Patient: sex M, age 52
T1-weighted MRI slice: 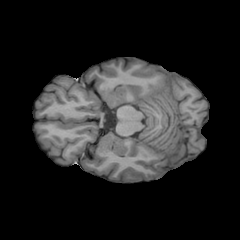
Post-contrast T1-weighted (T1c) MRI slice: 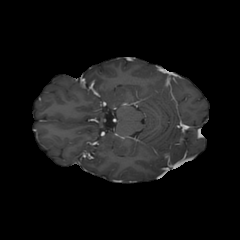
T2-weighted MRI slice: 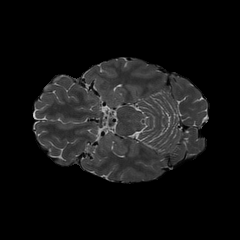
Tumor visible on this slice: no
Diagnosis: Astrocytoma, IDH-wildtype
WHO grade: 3